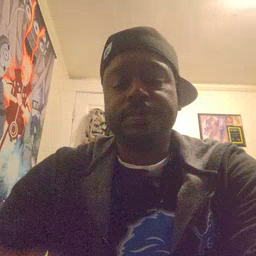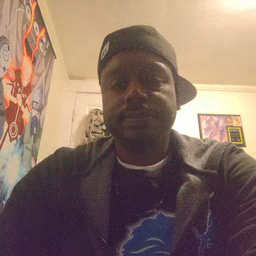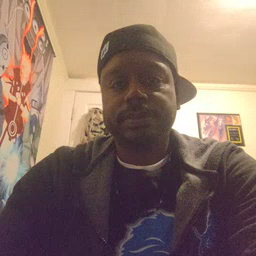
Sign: table